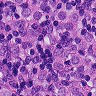
Metastatic tissue present: yes